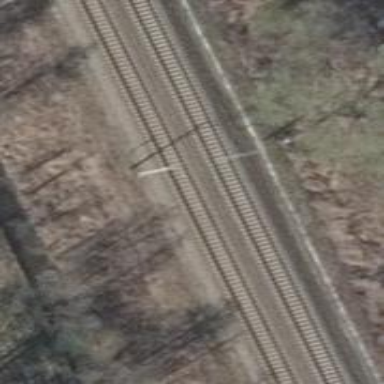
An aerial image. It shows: Railway signal.